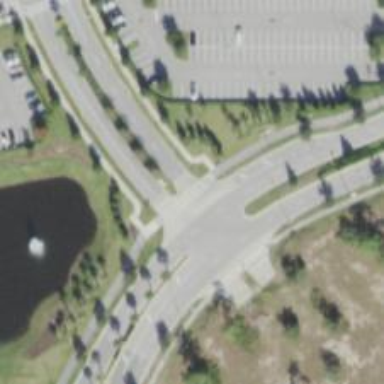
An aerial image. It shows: Marked road crossing.